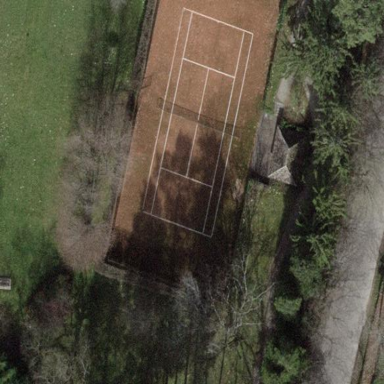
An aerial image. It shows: Tennis court on the leisure land pitch.